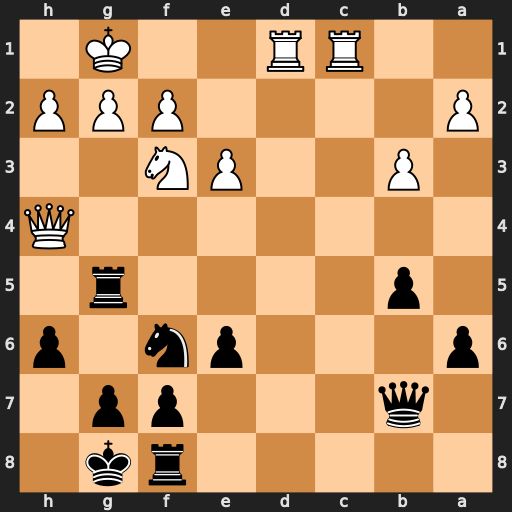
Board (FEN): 5rk1/1q3pp1/p3pn1p/1p4r1/7Q/1P2PN2/P4PPP/2RR2K1
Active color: b
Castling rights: -
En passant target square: -
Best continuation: Qxf3 Qxg5 Qxd1+ Rxd1 hxg5